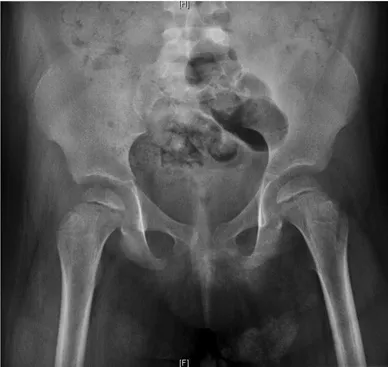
Skeletal features of Roifman syndrome in patients 1 and 2. B; Lateral spine X-ray of patient 1 featuring anterior vertebral notching of the lower thoracic vertebrae, and loss of lumbar lordosis.
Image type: radiology (x_ray)